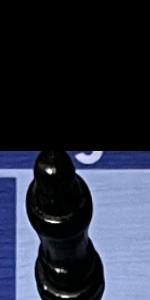
Label: Empty